已知平面直角坐标系中，$A(-2,3)$，$B(3,-2)$，$C\left(\frac{1}{2}, m\right)$，$D(0,-3)$

(1)若直线 $AC$ 与直线 $BD$ 平行，求 $m$ 的值；

(2)若线段 $AC$ 与线段 $BD$ 有公共点，求 $m$ 的取值范围
【解答】
【答案】(1)$m = \frac{23}{6}$

(2)$\left[-\frac{9}{2}, -\frac{17}{6}\right]$

【分析】(1) 根据 $k_{AC} = k_{BD}$ 可求出结果；

(2) 作出示意图，求得直线 $BD$ 与 $AD$ 的方程，又 $C$ 在直线 $l: x = \frac{1}{2}$ 上，求得直线 $BD$ 与 $l$ 的交点 $M$ 的坐标，直线 $AD$ 与 $l$ 的交点 $N$ 的坐标，可求得 $m$ 的取值范围.

【详解】（1）因为直线 $AC$ 与直线 $BD$ 平行，所以 $k_{AC} = k_{BD}$，

所以 $\frac{m-3}{\frac{1}{2}+2} = \frac{-3+2}{0-3}$，解得 $m = \frac{23}{6}$，经检验两直线不重合，所以 $m = \frac{23}{6}$.

（2）由题意可得 $k_{AD} = \frac{-3-3}{0+2} = -3$，$k_{BD} = \frac{-3+2}{0-3} = \frac{1}{3}$，

直线 $AD$ 的方程为 $y-3 = -3 \times (x+2)$，即 $y = -3x-3$，

所以直线 $BD$ 的方程为 $y = \frac{1}{3}x-3$，

又 $C\left(\frac{1}{2}, m\right)$ 是直线 $l: x = \frac{1}{2}$ 上的动点，

记直线 $BD$ 与直线 $l$ 的交点为 $M$，直线 $AD$ 与直线 $l$ 的交点为 $N$，

因为直线 $BD$ 的方程为 $y = \frac{1}{3}x-3$，令 $x = \frac{1}{2}$，可得 $y_M = \frac{1}{3} \times \frac{1}{2} - 3 = -\frac{17}{6}$，即 $M\left(\frac{1}{2}, -\frac{17}{6}\right)$，

因为直线 $AD$ 的方程为 $y = -3x-3$，令 $x = \frac{1}{2}$，可得 $y_N = -3 \times \frac{1}{2} - 3 = -\frac{9}{2}$，即 $N\left(\frac{1}{2}, -\frac{9}{2}\right)$，

当 $C$ 在 $MN$ 上移动时，线段 $AC$ 与线段 $BD$ 有公共点，故 $m$ 的取值范围为 $\left[-\frac{9}{2}, -\frac{17}{6}\right]$.

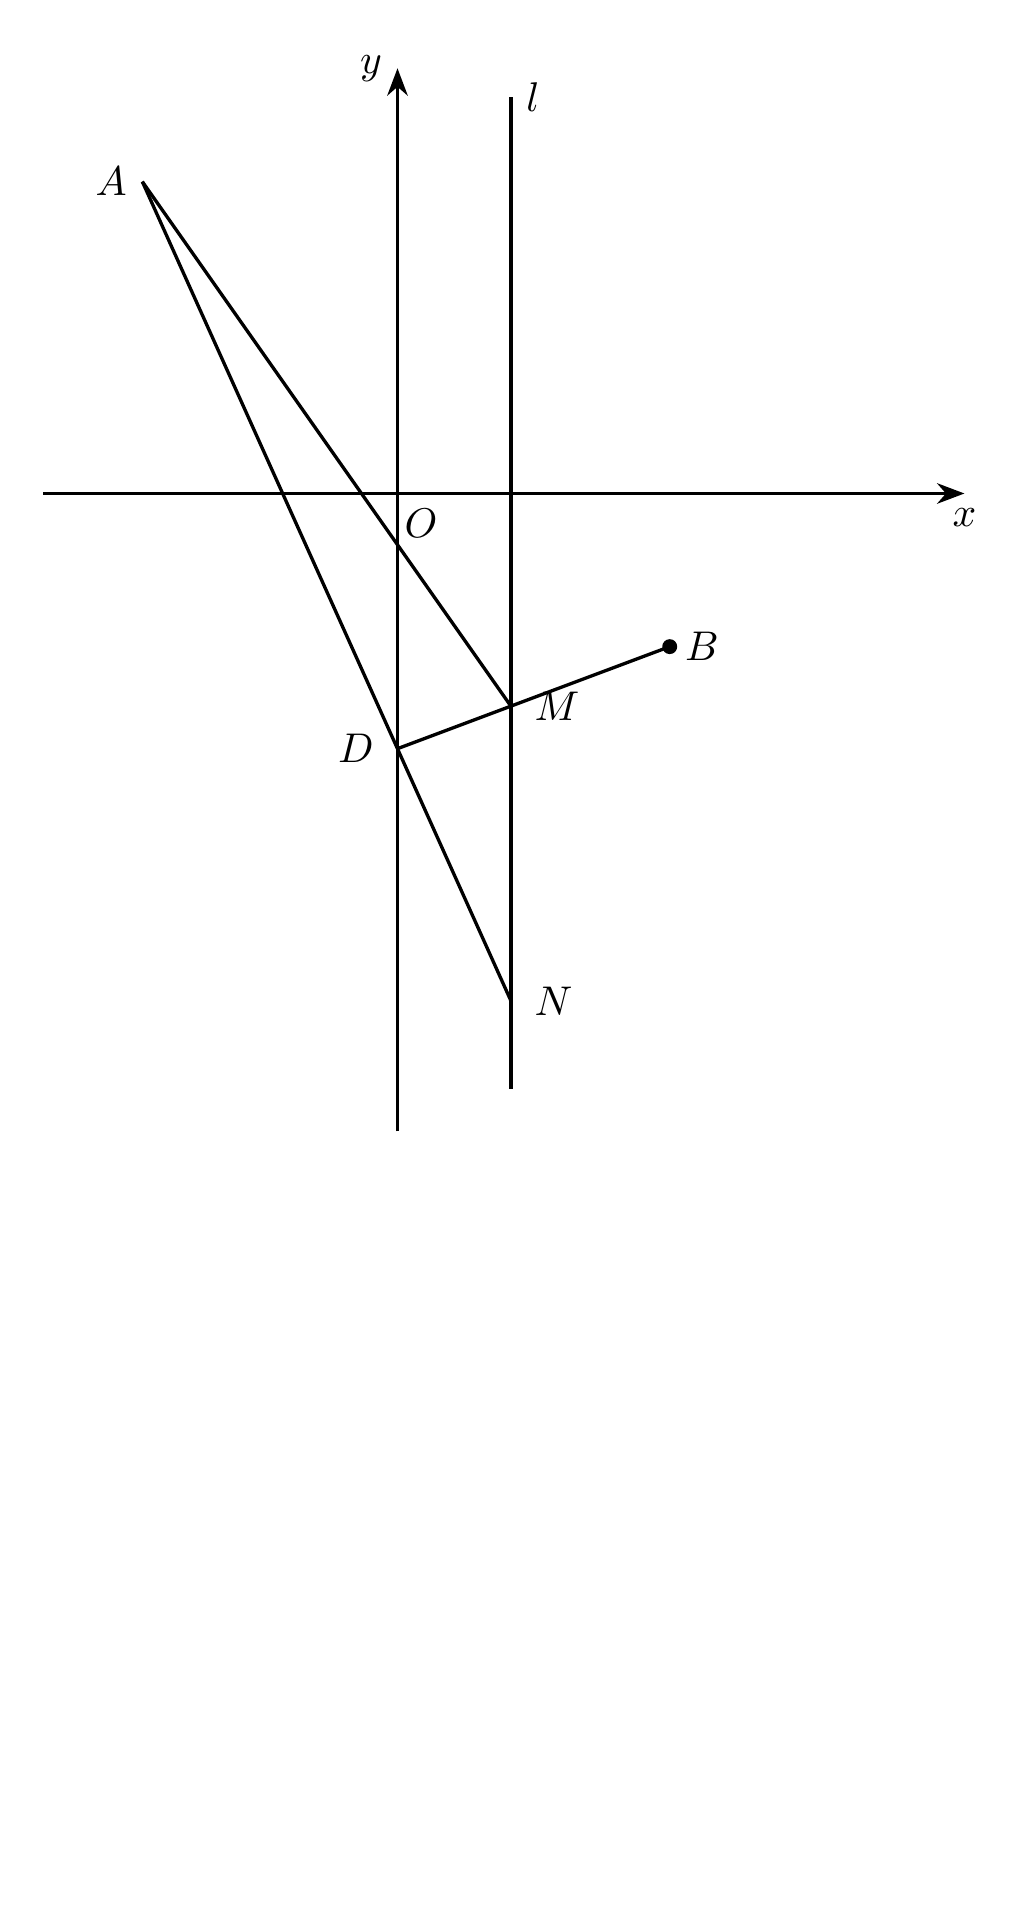